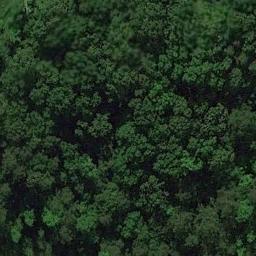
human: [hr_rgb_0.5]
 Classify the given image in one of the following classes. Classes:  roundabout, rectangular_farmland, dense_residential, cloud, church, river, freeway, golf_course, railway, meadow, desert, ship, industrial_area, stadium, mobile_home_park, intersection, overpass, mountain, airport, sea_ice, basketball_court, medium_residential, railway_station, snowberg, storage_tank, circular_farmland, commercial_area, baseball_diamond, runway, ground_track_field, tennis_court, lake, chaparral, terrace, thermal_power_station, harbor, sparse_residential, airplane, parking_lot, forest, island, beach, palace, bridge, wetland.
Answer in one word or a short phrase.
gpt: forest